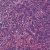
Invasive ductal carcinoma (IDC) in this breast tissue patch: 1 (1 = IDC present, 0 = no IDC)